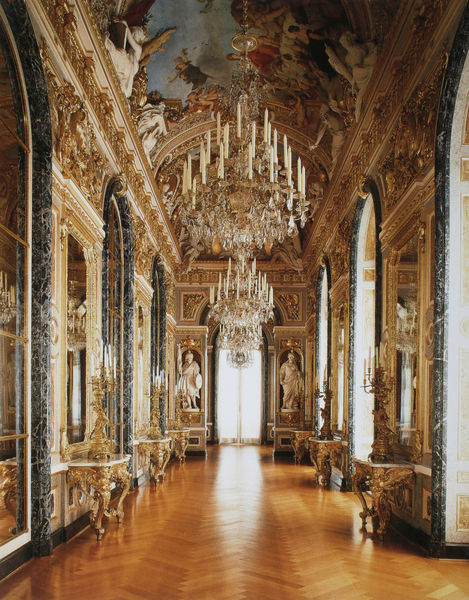
Titel: Kleine Galerie von Schloss Herrenchiemsee
Künstler: Georg Dollmann
Standort: Herrenchiemsee
Institution: Schloss Herrenchiemsee
Schlagwörter: blau, gemälde, himmel, schatten, braun, fenster, frankreich, hell, holz, licht, marmor, raum, schmuck, tisch, tische, tür, weiss, zimmer, schloss, muster, ornament, wand, architektur, barock, lang, rahmen, sockel, bild, innenraum, spiegel, spiegelung, boden, figur, gold, interieur, reich, decke, rokkoko, renaissance, rokoko, engel, statue, ansicht, parkett, türe, saal, figuren, salon, schmal, glanz, dekor, verzierung, wandgemälde, wandmalerei, kerze, tischchen, kerzen, kronleuchter, leuchter, lüster, stuck, glatt, edel, hoch, galerie, flucht, foto, fotografie, gang, gewölbe, palast, flur, kunst, rom, photo, fries, kerzenhalter, kerzenleuchter, gesims, skulpturen, plastiken, statuen, kristall, farbfoto, antik, fresken, reichtum, konsolen, deckengemälde, fresko, prunk, bemalung, reliefs, kandelaber, kostbar, ludwig, vertäfelung, elfenbein, nischen, versailles, lichz, deckenmalerei, tonnengewölbe, stuckaturen, festsaal, herrenchiemsee, deckenfresko, spiegelsaal, deckenbemalung, chimsee, stuckatur, konsoltisch, farnese, spiegelgalerie, ludwig xiv, konsoltische, 1840, herrencheimsee, palats, usaal